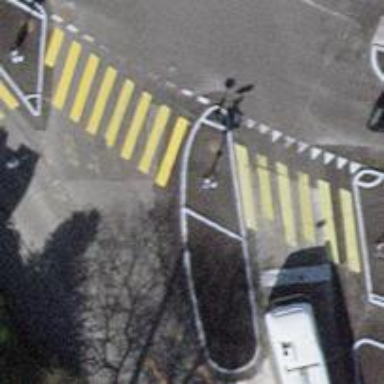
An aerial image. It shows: Footway with asphalt surface and marked crossing. The footway and cycleway both have asphalt surfaces.